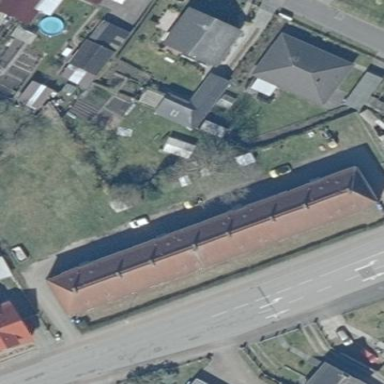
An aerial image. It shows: Hipped roof house with roof tiles.